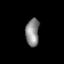
Tissue: prostate
Cell type: T cells
Senescence score: 0.7375
Nuclear area (px): 367
Mean DAPI intensity: 137.289